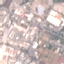
Label: Industrial